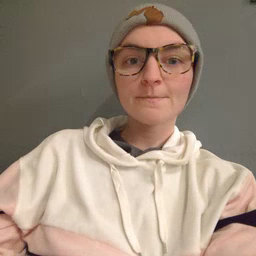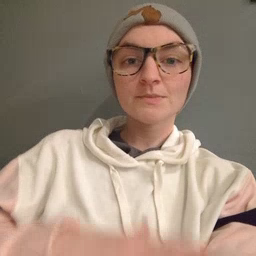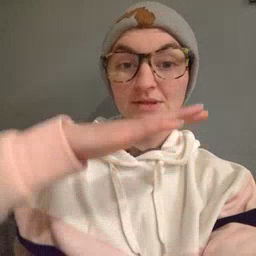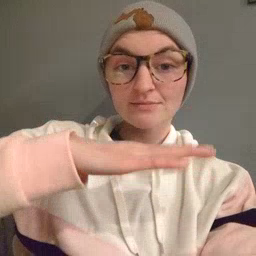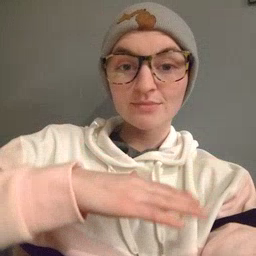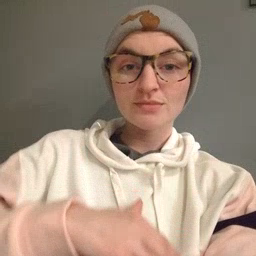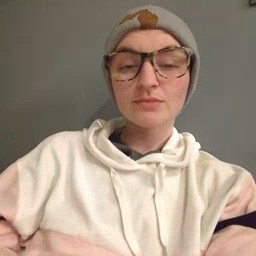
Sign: table